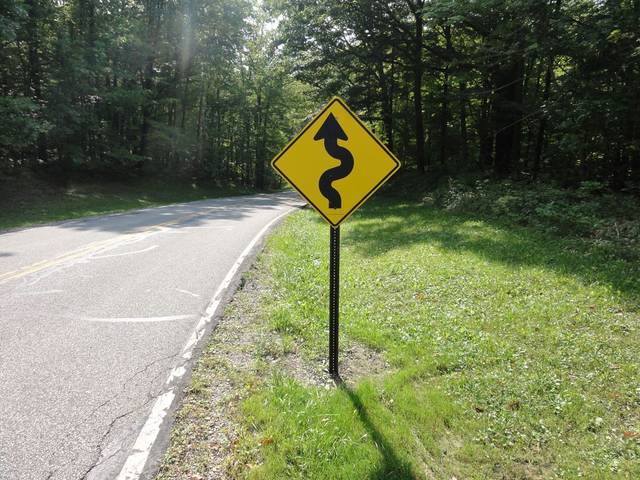
Region: United States
Coordinates: 41.313, -81.618